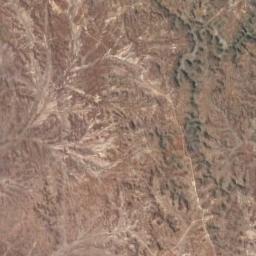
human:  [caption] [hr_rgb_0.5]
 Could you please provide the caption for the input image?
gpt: There is a yellow bare field on this mountain .

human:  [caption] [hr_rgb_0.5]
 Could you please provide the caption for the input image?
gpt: The mountain is uneven and rough .

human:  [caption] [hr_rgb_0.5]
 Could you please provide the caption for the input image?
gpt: The mountain is full of yellow soil .

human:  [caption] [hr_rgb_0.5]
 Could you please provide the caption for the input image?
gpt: The folded mountain has a series of rugged mountains and its rocks are brown .

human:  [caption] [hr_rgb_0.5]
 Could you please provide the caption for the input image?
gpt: There are some cracks on the brown mountain .